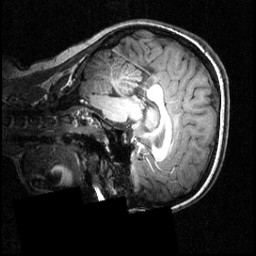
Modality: T1w
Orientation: sagittal
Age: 18
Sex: female
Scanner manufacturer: siemens
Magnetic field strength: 3.951 T
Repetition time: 1.5 s
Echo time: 0.00335 s